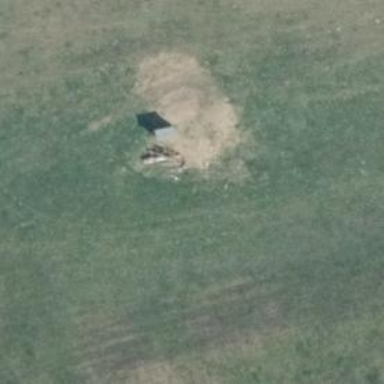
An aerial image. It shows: Hunting stand.